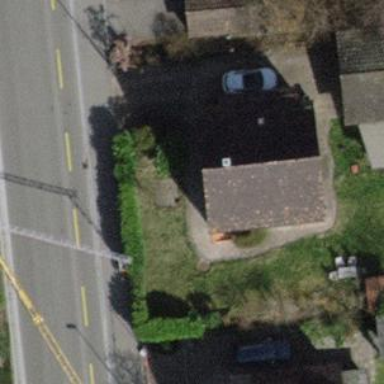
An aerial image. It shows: Detached building.